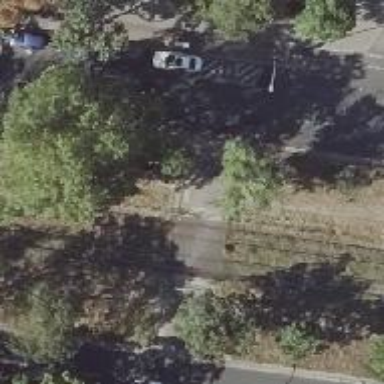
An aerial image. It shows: Footway that serves as traffic island.